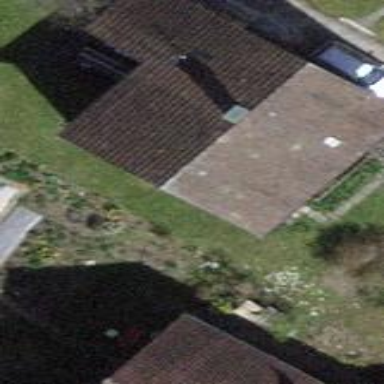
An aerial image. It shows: Building with tiled roof.